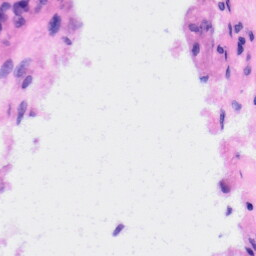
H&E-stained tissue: Liver